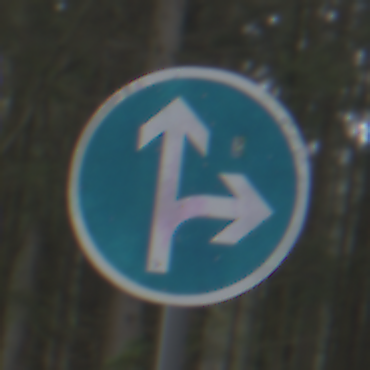
Verkehrszeichen: VorgeschriebeneFahrtrichtungGeradeausOderRechts
Umgebung: Outdoor, Nature
Tageszeit: Midday
Wetter: Overcast
Licht: Natural
Jahreszeit: NotSpecified
Kontrast: LowContrast